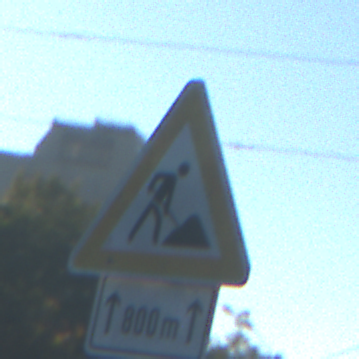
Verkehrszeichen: Arbeitsstelle
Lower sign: LaengeEinerStrecke1
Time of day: MorningAfternoon
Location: Outdoor (Urban)
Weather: Clear
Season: NotSpecified
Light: Natural